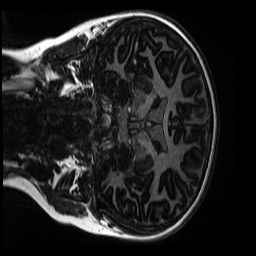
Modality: MP2RAGE
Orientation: coronal
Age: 9
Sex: male
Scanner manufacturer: siemens
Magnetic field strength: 3 T
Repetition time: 4 s
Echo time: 0.00303 s